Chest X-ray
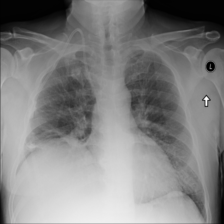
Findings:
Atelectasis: positive
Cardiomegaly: negative
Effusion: negative
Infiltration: negative
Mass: negative
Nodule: negative
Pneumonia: negative
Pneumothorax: negative
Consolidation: negative
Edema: negative
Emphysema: negative
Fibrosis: negative
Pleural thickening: negative
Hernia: negative